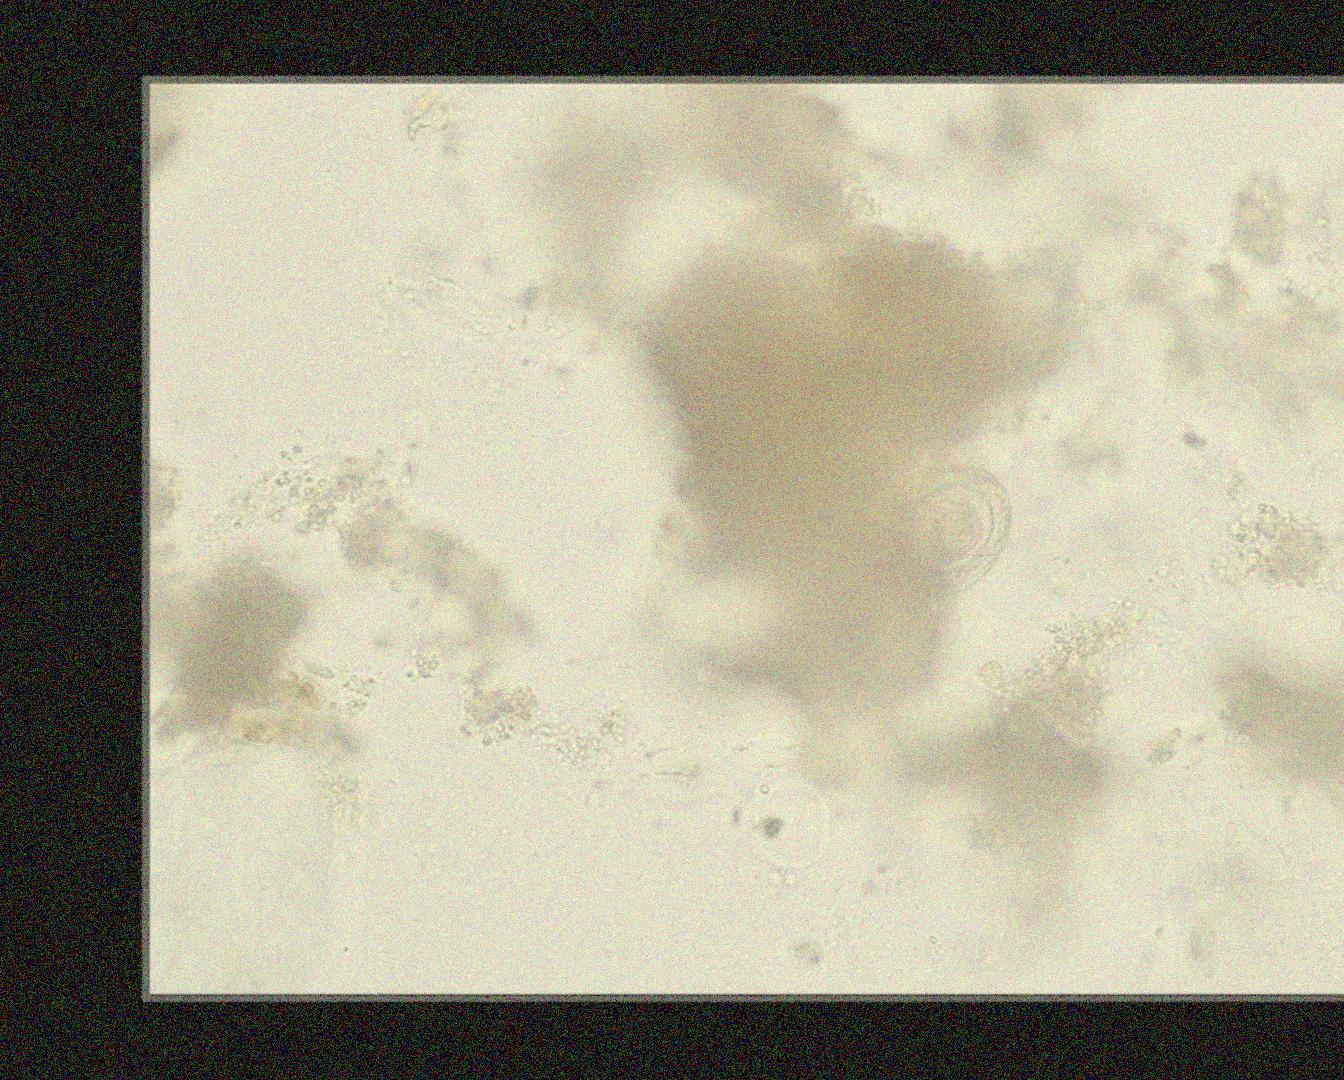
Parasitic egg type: Hymenolepis nana